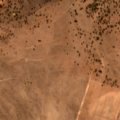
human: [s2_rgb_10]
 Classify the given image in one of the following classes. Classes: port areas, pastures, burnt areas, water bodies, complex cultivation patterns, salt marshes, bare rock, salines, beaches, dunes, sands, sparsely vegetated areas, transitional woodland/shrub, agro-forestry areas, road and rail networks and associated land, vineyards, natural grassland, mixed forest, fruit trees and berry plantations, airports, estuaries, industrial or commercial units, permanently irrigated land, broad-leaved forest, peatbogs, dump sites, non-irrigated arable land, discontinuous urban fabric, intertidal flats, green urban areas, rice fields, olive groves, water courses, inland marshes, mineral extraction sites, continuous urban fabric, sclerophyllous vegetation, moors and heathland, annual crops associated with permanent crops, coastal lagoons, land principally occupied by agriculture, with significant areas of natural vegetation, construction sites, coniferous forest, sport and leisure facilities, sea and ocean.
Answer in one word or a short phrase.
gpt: non-irrigated arable land, agro-forestry areas